The picture encodes a bearing's raw vibration samples as pixel intensities in a 2-D grid. What is the most likely bearing condition (normal, inner_race, outer_race, ball)?
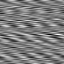
Answer: outer_race